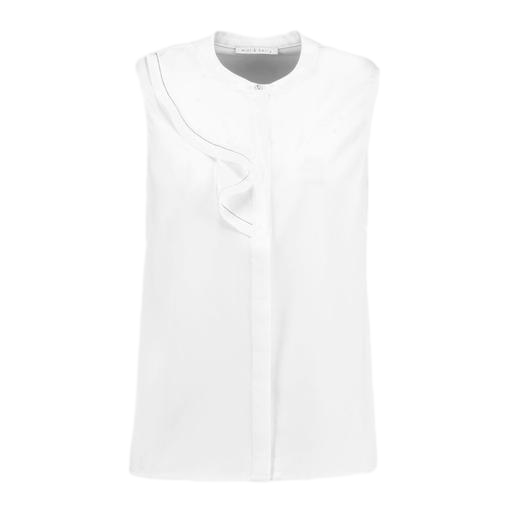
sleeveless ruffle front blouse, white sleeveless shirt, sleeveless adidas white shirt, white background